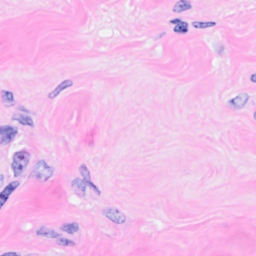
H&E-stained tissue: Breast